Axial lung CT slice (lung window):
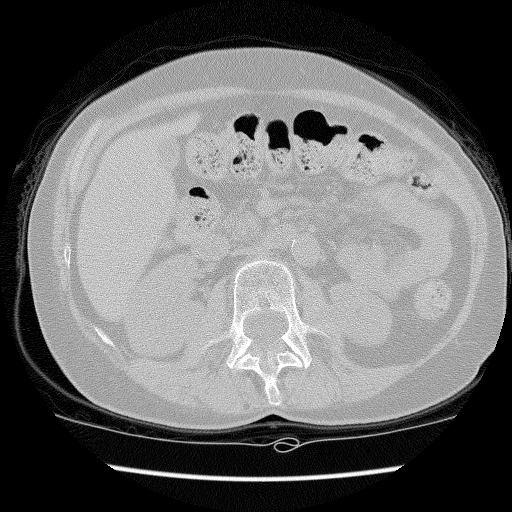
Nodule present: no